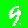
Digit: 9